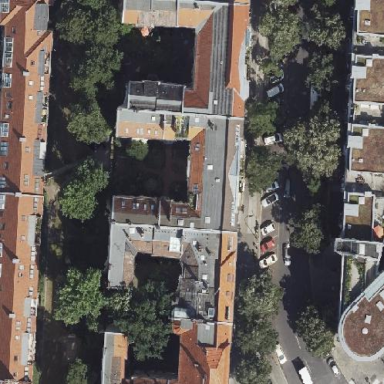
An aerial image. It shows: Apartment building with double saltbox roof shape.